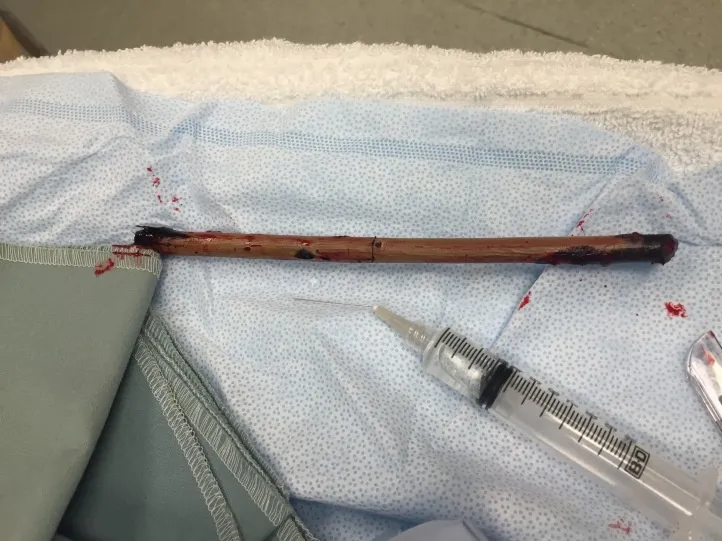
Wooden foreign body removed from the left forearm.
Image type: radiology (x_ray)